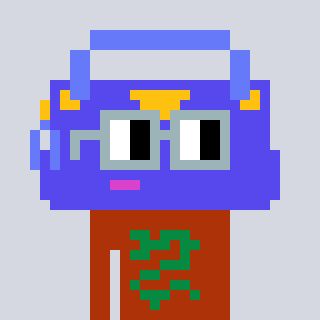
a pixel art character with square dark gray glasses, a bag-shaped head and a hotbrown-colored body on a cool background